Question: Is there a way to have a click event on a div act the same as a radio button in a form environment? I just want the below div's to submit the value, the radio buttons are ugly

The code gets outputted like this:
'''
<input id="radio-2011-06-08" value="2011-06-08" type="radio" name="radio_date">8</input></li><li id="li-2011-06-09" class=" "><input id="radio-2011-06-09" value="2011-06-09" type="radio" name="radio_date">9</input></li><li id="li-2011-06-10" class=" "><input id="radio-2011-06-10" value="2011-06-10" type="radio" name="radio_date">10</input></li><li id="li-2011-06-11" class=" end "><input id="radio-2011-06-11" value="2011-06-11" type="radio" name="radio_date">11</input></li><li id="li-2011-06-12" class=" start "><input id="radio-2011-06-12" value="2011-06-12" type="radio" name="radio_date">12</input></li><li id="li-2011-06-13" class=" "><input id="radio-2011-06-13" value="2011-06-13" type="radio" name="radio_date">13</input></li><li id="li-2011-06-14" class=" "><input id="radio-2011-06-14" value="2011-06-14" type="radio" name="radio_date">14</input></li><li id="li-2011-06-15" class=" "><input id="radio-2011-06-15" value="2011-06-15" type="radio" name="radio_date">15</input></li><li id="li-2011-06-16" class=" "><input id="radio-2011-06-16" value="2011-06-16" type="radio" name="radio_date">16</input></li><li id="li-2011-06-17" class=" "><input id="radio-2011-06-17" value="2011-06-17" type="radio" name="radio_date">17</input></li><li id="li-2011-06-18" class=" end "><input id="radio-2011-06-18" value="2011-06-18" type="radio" name="radio_date">18</input></li><li id="li-2011-06-19" class=" start "><input id="radio-2011-06-19" value="2011-06-19" type="radio" name="radio_date">19</input></li><li id="li-2011-06-20" class=" "><input id="radio-2011-06-20" value="2011-06-20" type="radio" name="radio_date">20</input></li><li id="li-2011-06-21" class=" "><input id="radio-2011-06-21" value="2011-06-21" type="radio" name="radio_date">21</input></li><li id="li-2011-06-22" class=" "><input id="radio-2011-06-22" value="2011-06-22" type="radio" name="radio_date">22</input></li><li id="li-2011-06-23" class=" "><input id="radio-2011-06-23" value="2011-06-23" type="radio" name="radio_date">23</input></li><li id="li-2011-06-24" class=" "><input id="radio-2011-06-24" value="2011-06-24" type="radio" name="radio_date">24</input></li><li id="li-2011-06-25" class=" end "><input id="radio-2011-06-25" value="2011-06-25" type="radio" name="radio_date">25</input></li><li id="li-2011-06-26" class=" start "><input id="radio-2011-06-26" value="2011-06-26" type="radio" name="radio_date">26</input></li><li id="li-2011-06-27" class=" "><input id="radio-2011-06-27" value="2011-06-27" type="radio" name="radio_date">27</input></li><li id="li-2011-06-28" class=" "><input id="radio-2011-06-28" value="2011-06-28" type="radio" name="radio_date">28</input></li><li id="li-2011-06-29" class=" "><input id="radio-2011-06-29" value="2011-06-29" type="radio" name="radio_date">29</input></li><li id="li-2011-06-30" class=" "><input id="radio-2011-06-30" value="2011-06-30" type="radio" name="radio_date">30</input></li><li id="li-" class=" inactive"></li><li id="li-" class=" end inactive"></li></ul><div class="clear"></div></div>
'''
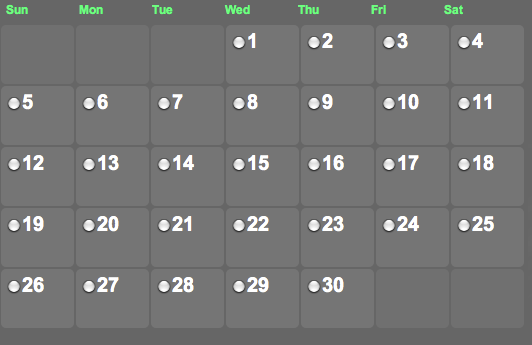
Answer: This can be done without an Javascript at all but you'd have to ditch the div.
You can use a '<label>' tag instead of a '<div>' and hide the radio button with CSS.
For example:
'''
<input type="radio" id="foo" /><label for="foo">Bar</label>
'''
And in CSS:
'''
input[type=radio] {
display:none;
}
'''
Note that a '<label>' tag is inline by default and a '<div>' is block level element so you may need to move around your CSS a bit.